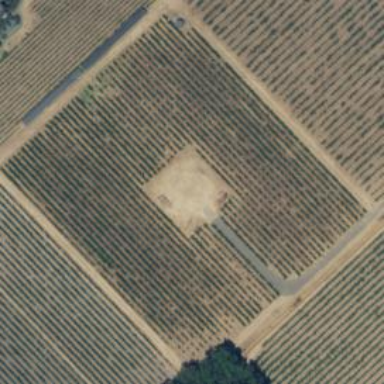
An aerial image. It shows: Vineyard where grapes are grown.